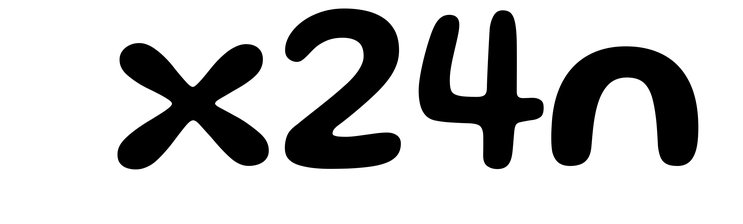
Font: Gluten_Medium